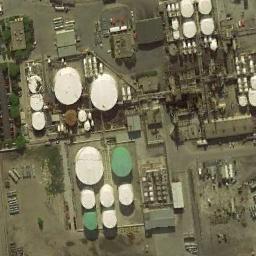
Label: storage_tank